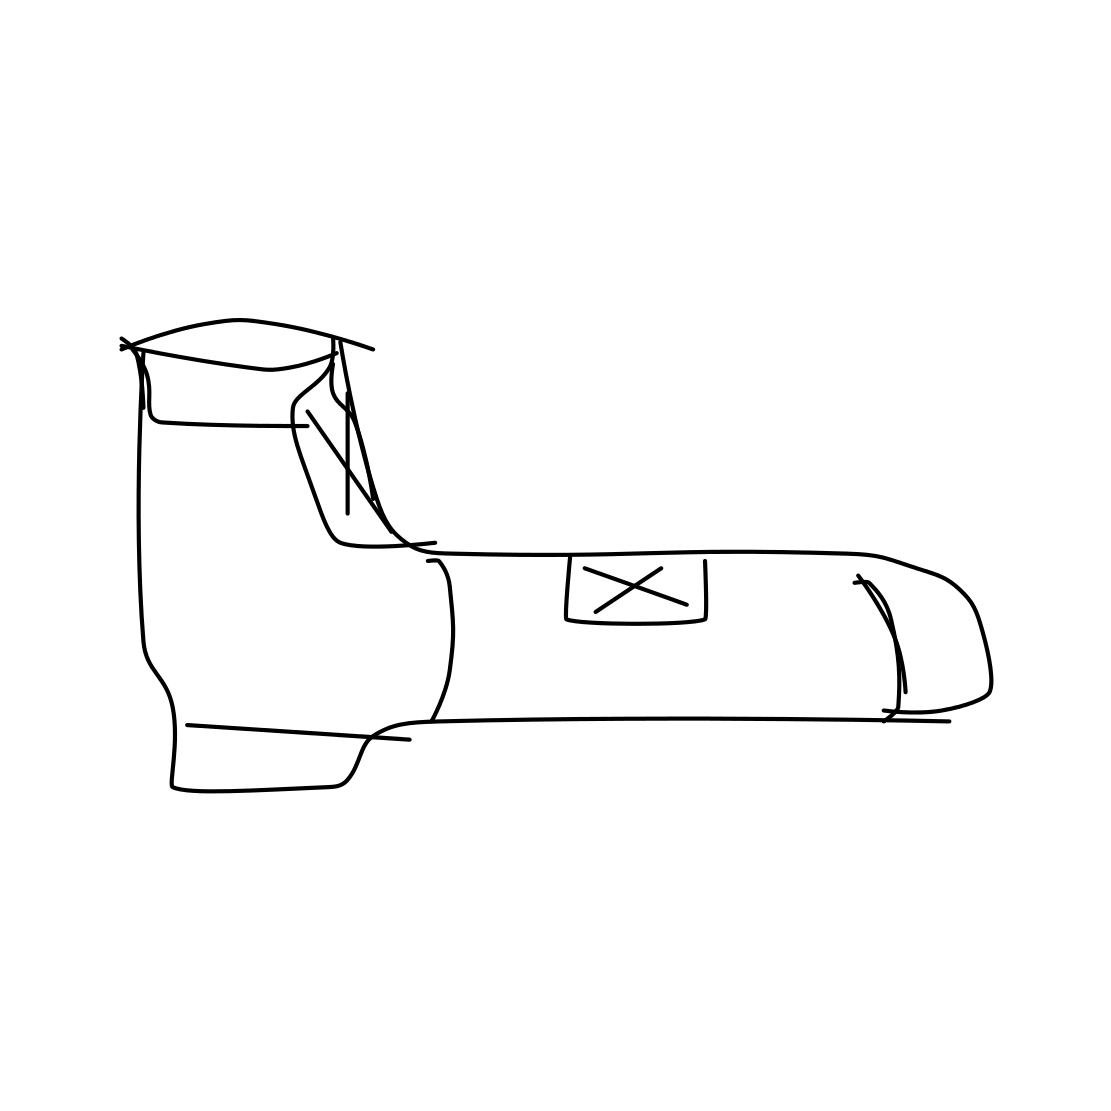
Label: shoe